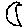
Label: moon